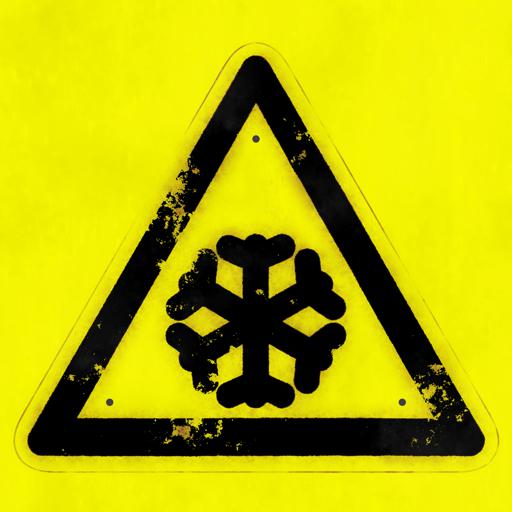
Tags: black danger freezing low sign temperature warning yellow